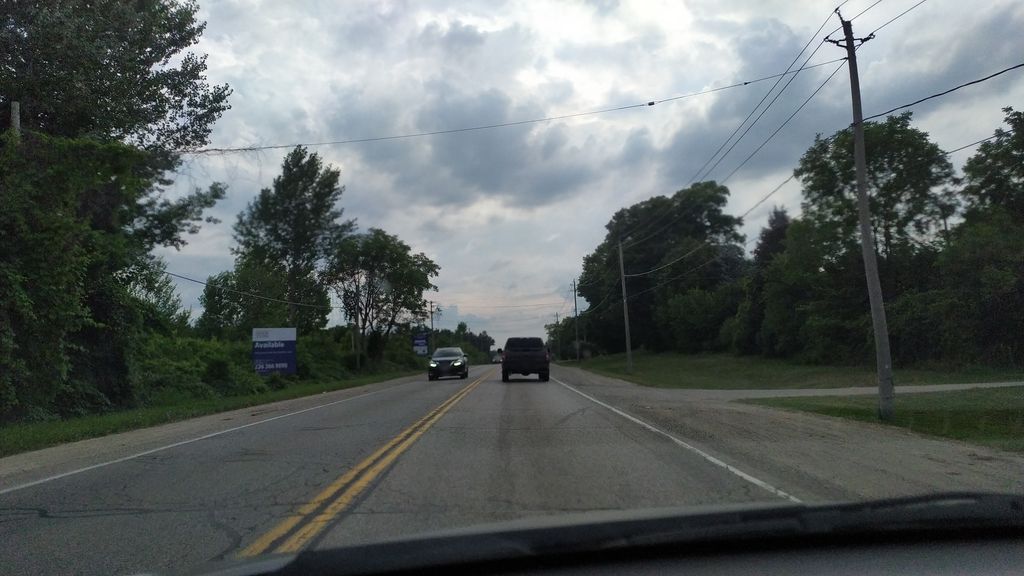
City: kitchener-waterloo